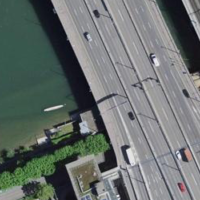
EUNIS habitat code: 57
Species observed at this site:
Carduelis carduelis
Cichorium intybus
Corvus corone
Columba livia